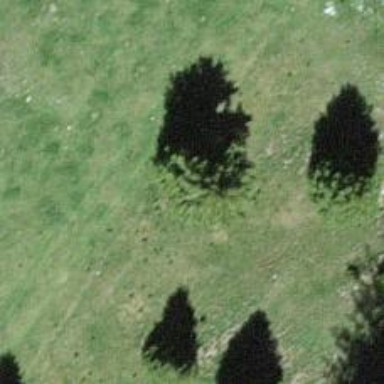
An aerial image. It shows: Needle-leaved tree in nature.